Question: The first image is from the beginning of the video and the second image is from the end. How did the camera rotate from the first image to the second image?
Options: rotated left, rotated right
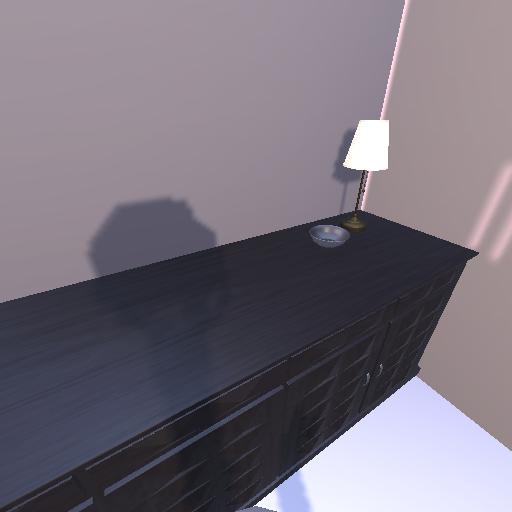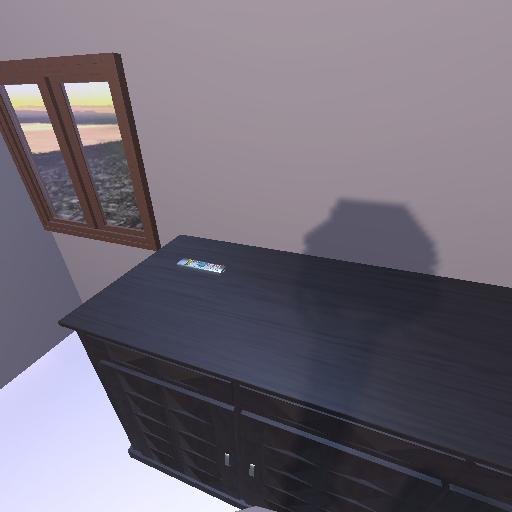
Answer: rotated left